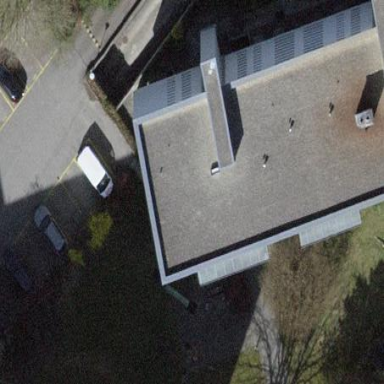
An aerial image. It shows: Apartment building with flat roof.